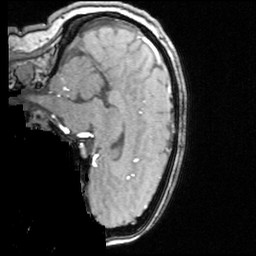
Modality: angio
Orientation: sagittal
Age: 27
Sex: female
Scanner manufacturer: siemens
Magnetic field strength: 3 T
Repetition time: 0.025 s
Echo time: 0.00334 s